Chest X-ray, AP view. Patient: 1 years old, sex M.
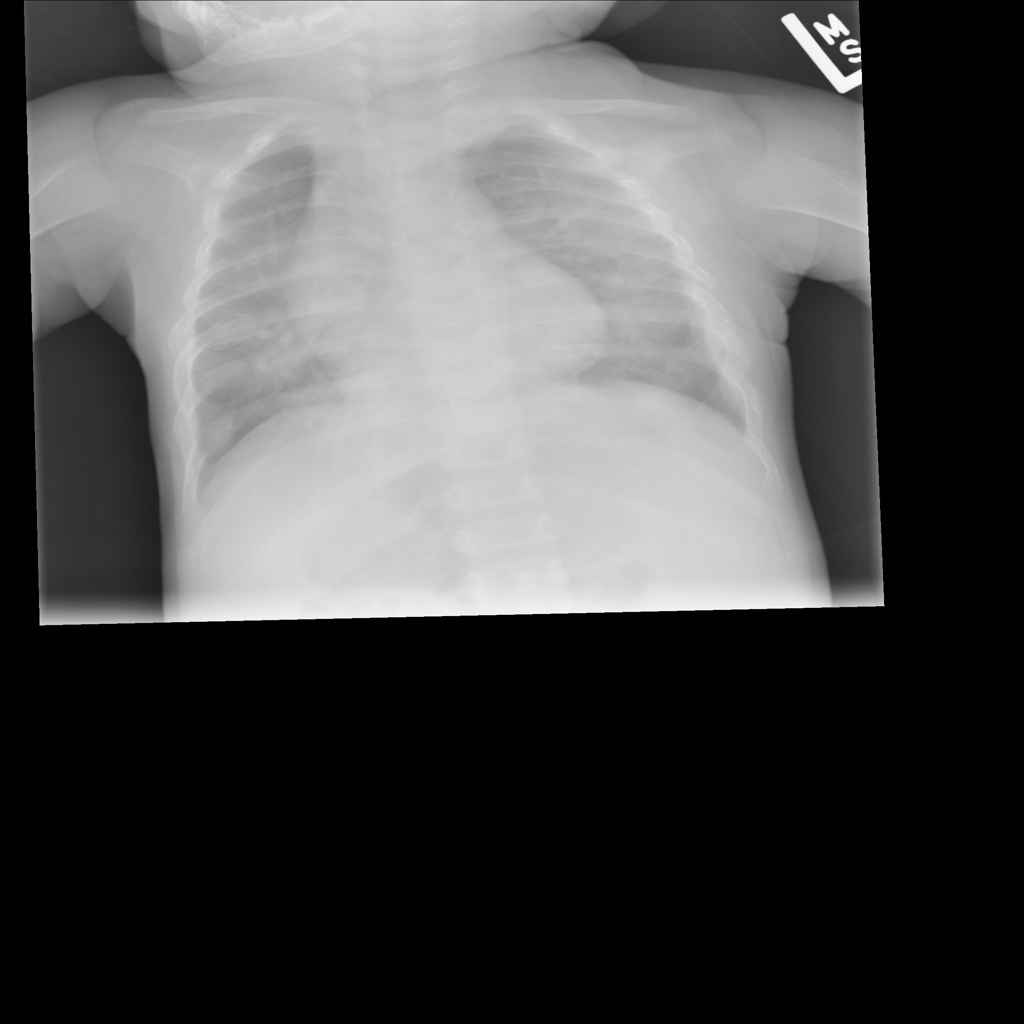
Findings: No Finding